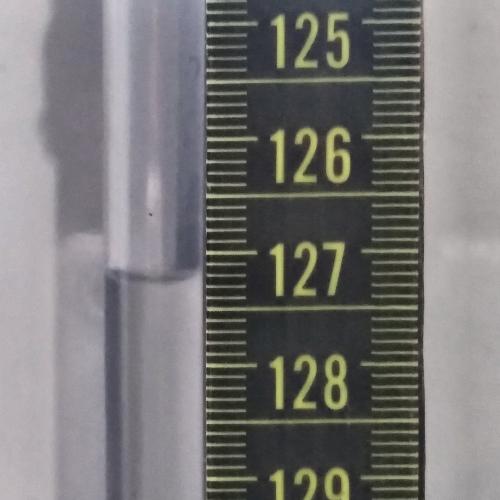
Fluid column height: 127.2 cm